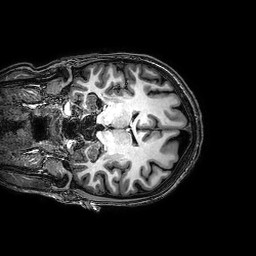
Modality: T1w
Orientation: coronal
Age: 20
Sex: female
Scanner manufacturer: philips
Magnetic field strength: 3 T
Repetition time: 0.008092 s
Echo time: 0.00372 s